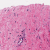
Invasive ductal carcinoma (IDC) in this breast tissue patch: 0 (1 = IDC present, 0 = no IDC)